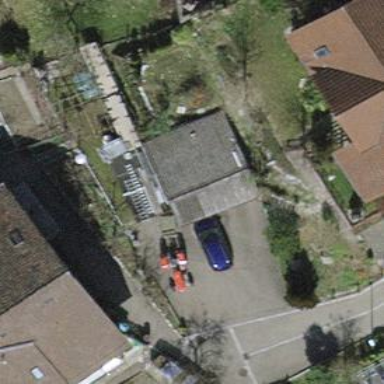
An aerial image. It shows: Garage building.